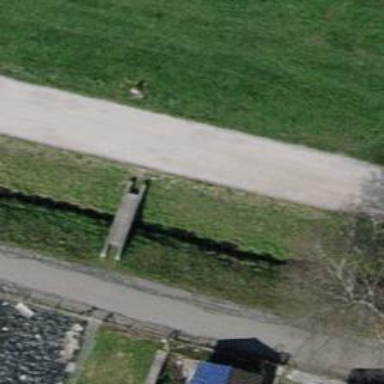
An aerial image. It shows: Footway bridge with concrete surface.